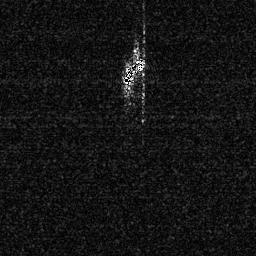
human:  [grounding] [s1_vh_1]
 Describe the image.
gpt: In the satellite image, there is  <ref>1 medium ship </ref> <box>[[46, 21, 57, 35, 0]]</box> located at top.